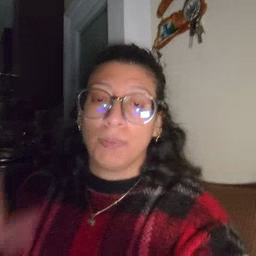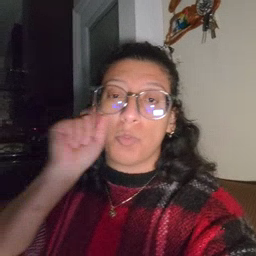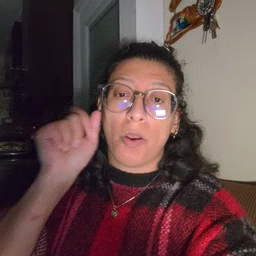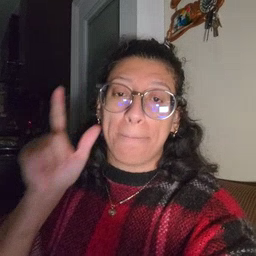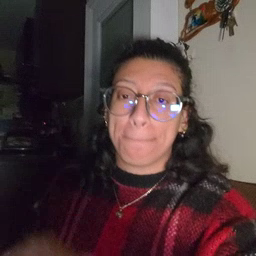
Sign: awake